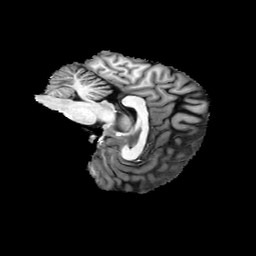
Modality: T1w
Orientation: sagittal
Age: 39
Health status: healthy
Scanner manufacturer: philips
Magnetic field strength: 3 T
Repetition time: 0.007812 s
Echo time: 0.003594 s